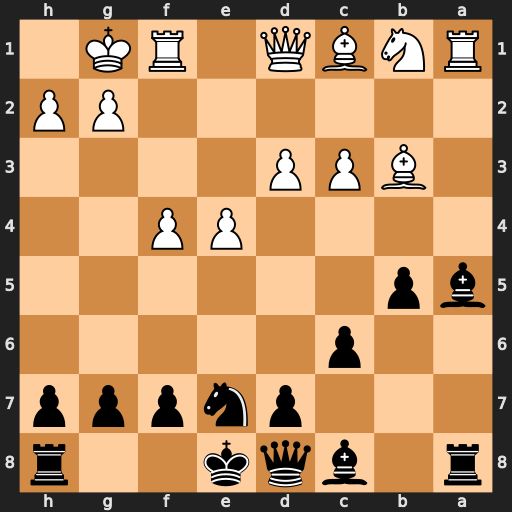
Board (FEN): r1bqk2r/3pnppp/2p5/bp6/4PP2/1BPP4/6PP/RNBQ1RK1
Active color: b
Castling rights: kq
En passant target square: -
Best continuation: Bb6+ Kh1 Rxa1